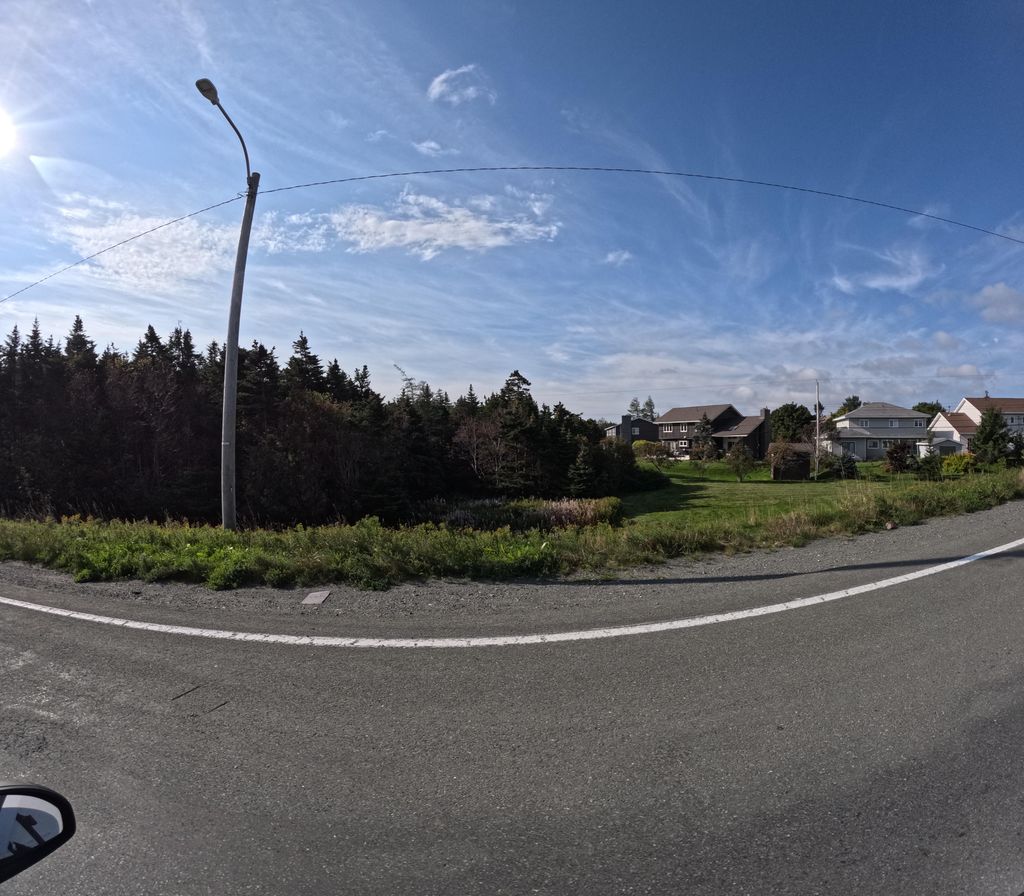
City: st_johns